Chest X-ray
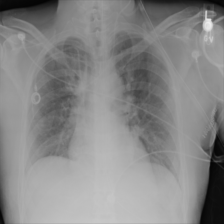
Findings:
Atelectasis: negative
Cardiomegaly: negative
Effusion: negative
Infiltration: negative
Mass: negative
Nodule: negative
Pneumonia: negative
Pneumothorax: negative
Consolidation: negative
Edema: negative
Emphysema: negative
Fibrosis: negative
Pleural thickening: negative
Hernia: negative